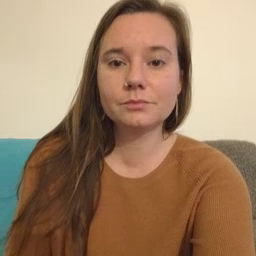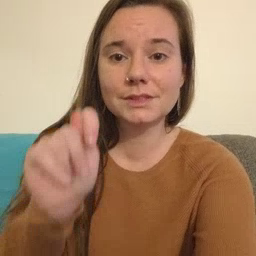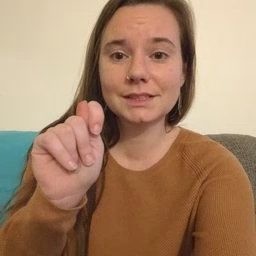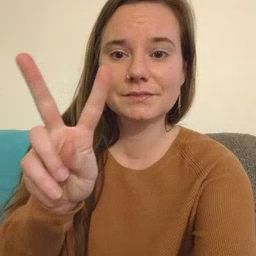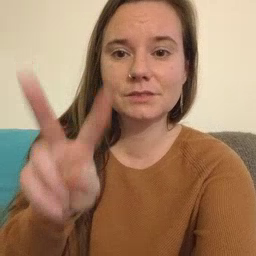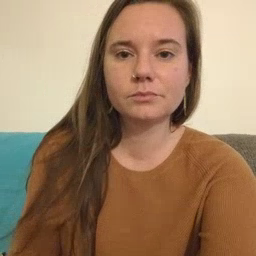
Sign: TV